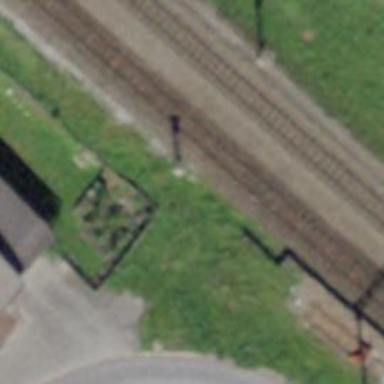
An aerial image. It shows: Railway signal.